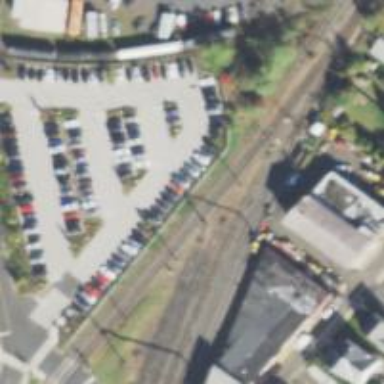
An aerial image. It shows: Railway siding for service.